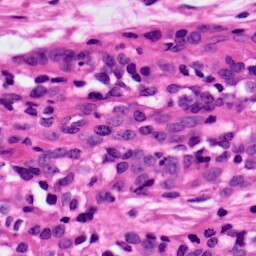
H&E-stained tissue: Ovarian